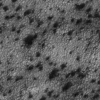
Label: not_dusty